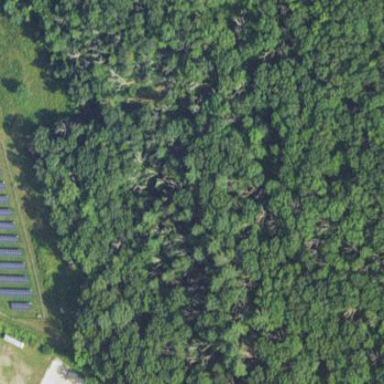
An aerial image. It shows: Mixed leaf woodland.